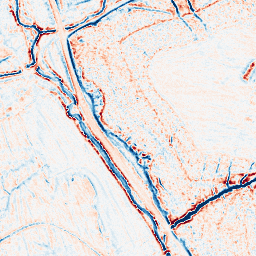
Category: edge_preserving
Decomposition family: bilateral
Decomposition parameters: d: 9
sigma_color: 25
sigma_space: 25
Upsampling method: regularized
Upsampling parameters: scale: 4
lambda_reg: 0.001
Upsampling scale: 4